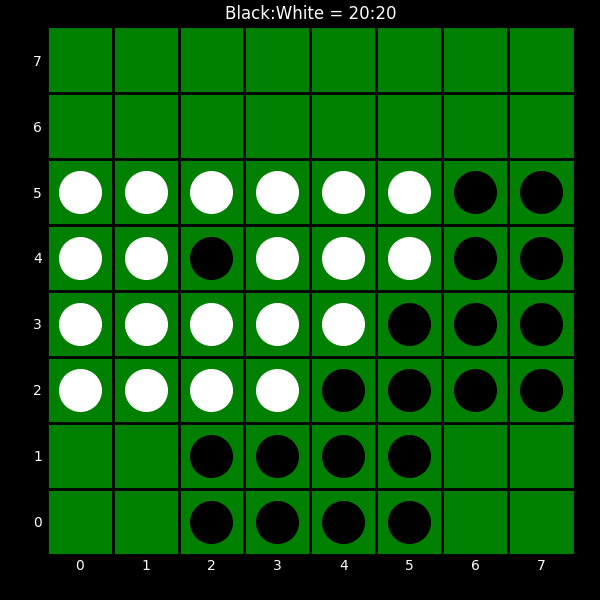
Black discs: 20
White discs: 20